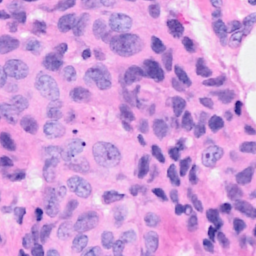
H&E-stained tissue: Breast